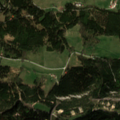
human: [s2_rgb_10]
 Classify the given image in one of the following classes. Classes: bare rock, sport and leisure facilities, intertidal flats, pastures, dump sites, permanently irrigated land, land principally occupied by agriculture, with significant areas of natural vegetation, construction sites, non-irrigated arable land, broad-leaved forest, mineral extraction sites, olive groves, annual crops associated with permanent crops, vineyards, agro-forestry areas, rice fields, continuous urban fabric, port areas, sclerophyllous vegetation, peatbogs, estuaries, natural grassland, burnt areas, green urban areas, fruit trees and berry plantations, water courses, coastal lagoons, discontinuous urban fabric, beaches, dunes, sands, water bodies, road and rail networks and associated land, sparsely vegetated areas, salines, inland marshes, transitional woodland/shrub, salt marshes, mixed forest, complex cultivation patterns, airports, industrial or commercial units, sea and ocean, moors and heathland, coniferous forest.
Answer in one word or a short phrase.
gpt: discontinuous urban fabric, pastures, land principally occupied by agriculture, with significant areas of natural vegetation, coniferous forest, mixed forest